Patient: sex F, age 71
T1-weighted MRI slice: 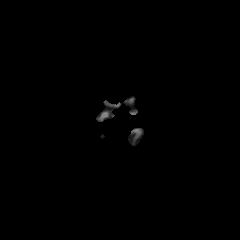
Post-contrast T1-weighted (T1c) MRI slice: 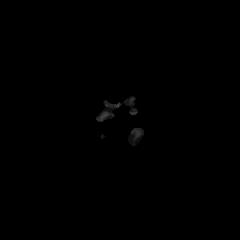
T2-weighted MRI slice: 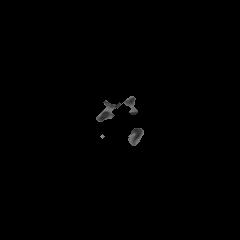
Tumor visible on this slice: no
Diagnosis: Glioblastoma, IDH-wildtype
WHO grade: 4